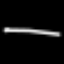
Label: pencil